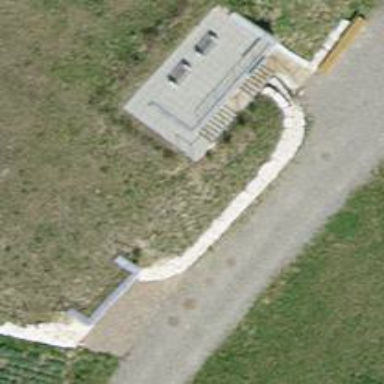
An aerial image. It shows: Set of steps on the road.